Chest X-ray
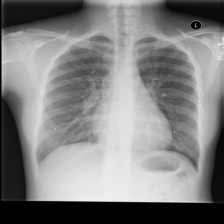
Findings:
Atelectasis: negative
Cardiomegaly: negative
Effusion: negative
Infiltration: negative
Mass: negative
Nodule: negative
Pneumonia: negative
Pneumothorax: negative
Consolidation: negative
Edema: negative
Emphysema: negative
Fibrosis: negative
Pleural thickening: negative
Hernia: negative